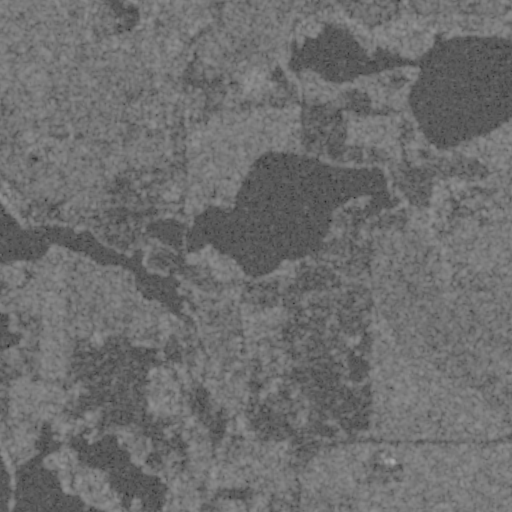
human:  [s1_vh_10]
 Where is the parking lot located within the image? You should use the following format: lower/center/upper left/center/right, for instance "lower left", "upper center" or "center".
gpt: The parking lot is located in the upper center of the image.
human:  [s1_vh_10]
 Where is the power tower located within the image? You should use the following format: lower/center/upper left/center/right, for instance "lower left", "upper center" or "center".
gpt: The power tower is located in the center of the image.
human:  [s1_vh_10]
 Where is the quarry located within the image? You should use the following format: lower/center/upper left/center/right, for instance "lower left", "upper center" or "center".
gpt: The quarry is located in the center left of the image.
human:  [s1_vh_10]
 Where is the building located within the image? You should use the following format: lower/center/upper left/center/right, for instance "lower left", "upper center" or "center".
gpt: There is no building in the image.

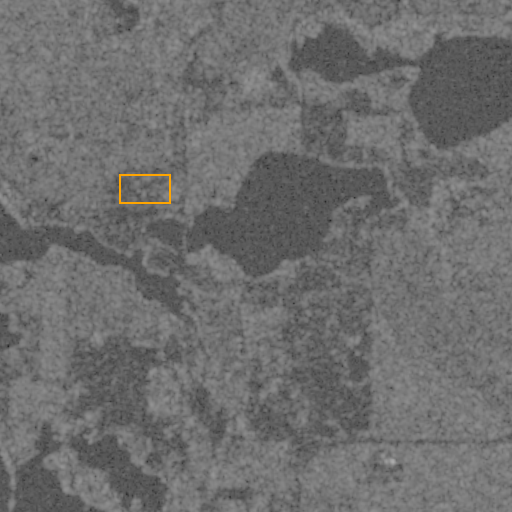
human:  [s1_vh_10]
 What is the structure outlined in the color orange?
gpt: The structure outlined in orange is a quarry.
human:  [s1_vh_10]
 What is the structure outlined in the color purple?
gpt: There is no purple outline.